Interaction volume radius: 10 \u00c5
Interaction volume height: 30 \u00c5
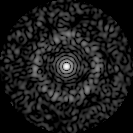
Disorder parameter: 0.8558